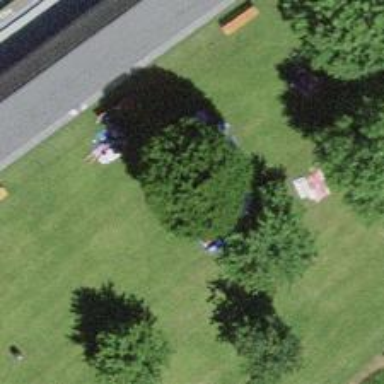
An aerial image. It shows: Avenue of broadleaved trees.